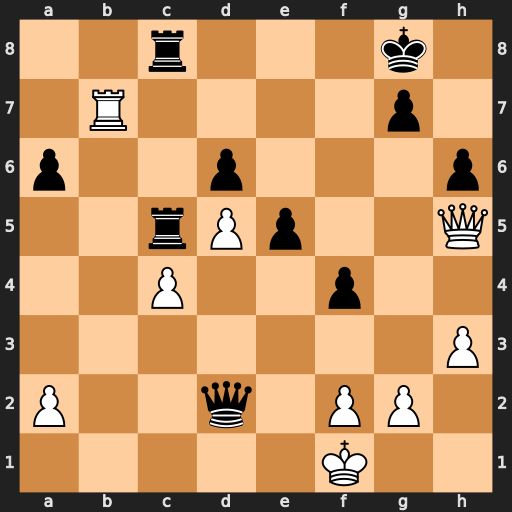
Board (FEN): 2r3k1/1R4p1/p2p3p/2rPp2Q/2P2p2/7P/P2q1PP1/5K2
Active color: w
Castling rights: -
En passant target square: -
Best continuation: Qf7+ Kh8 Qxg7#